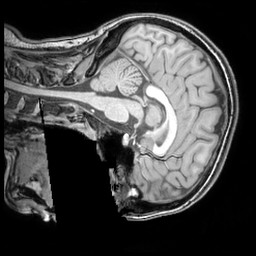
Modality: T1w
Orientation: sagittal
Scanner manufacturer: philips
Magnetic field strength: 3 T
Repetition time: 0.008105 s
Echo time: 0.003714 s